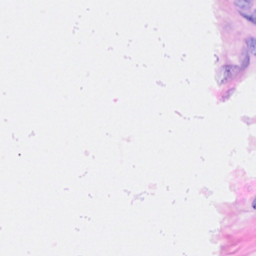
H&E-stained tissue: Breast